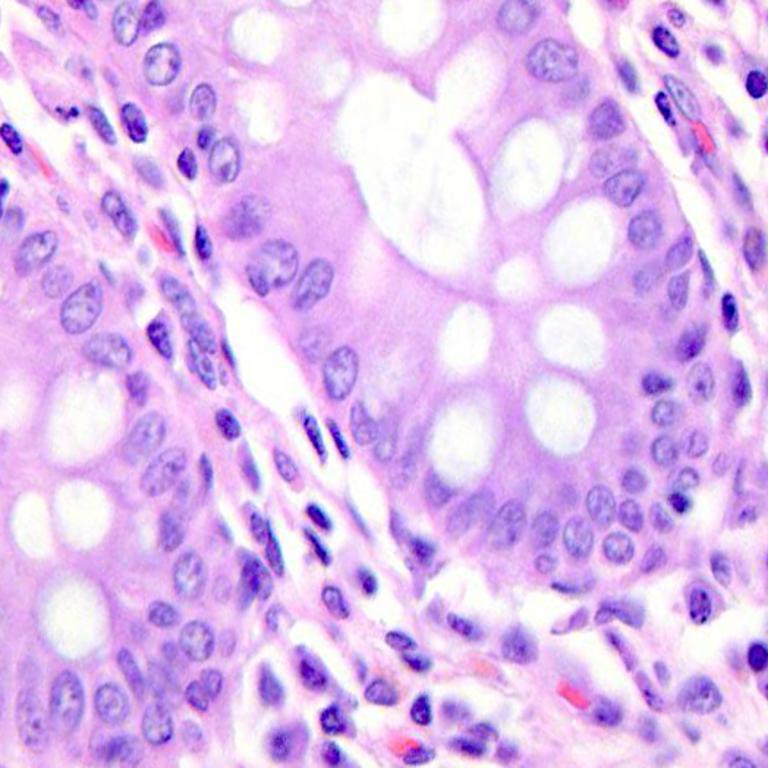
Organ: colon
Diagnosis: benign